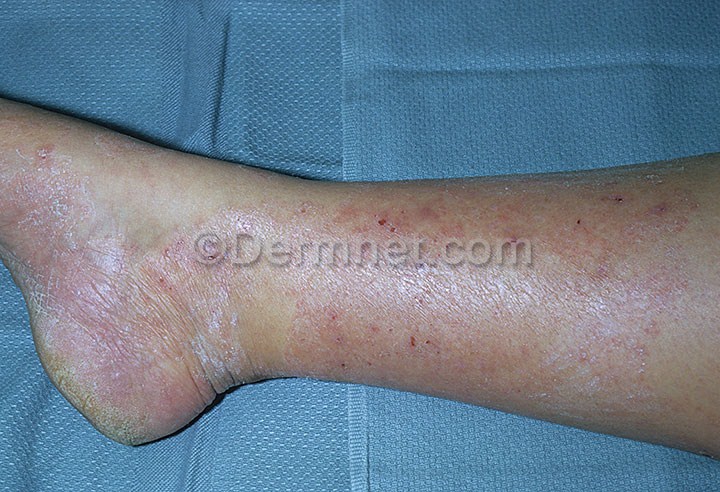
Disease: Tinea Ringworm Candidiasis and other Fungal Infections